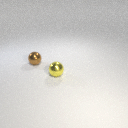
small brown metal sphere behind small yellow metal sphere